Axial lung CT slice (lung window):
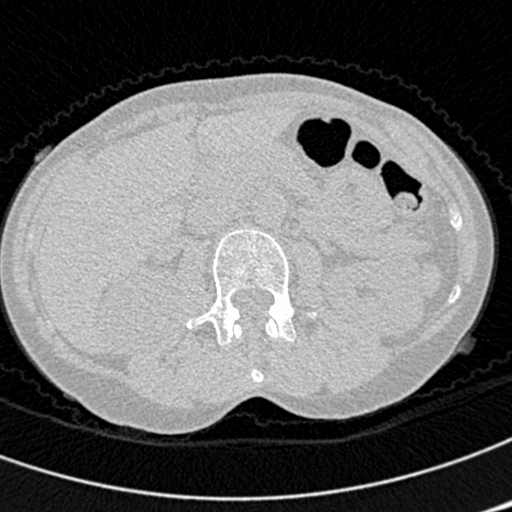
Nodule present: no